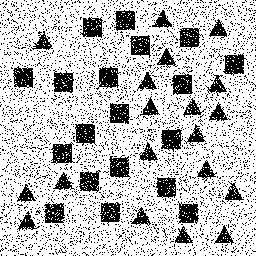
Squares: 19
Triangles: 19
Stars: 0
Total shapes: 38